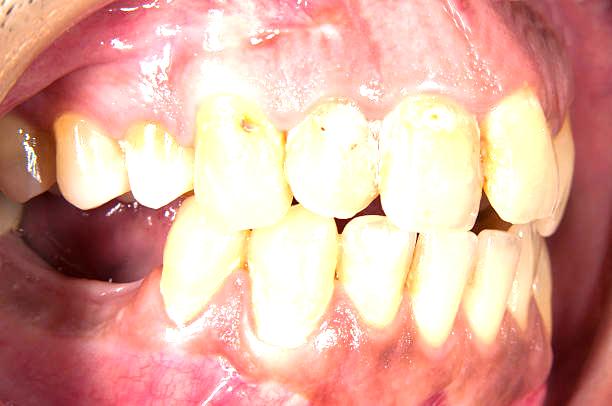
Condition: Calculus